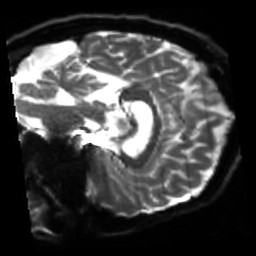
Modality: sbref
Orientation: sagittal
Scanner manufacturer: siemens
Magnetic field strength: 3 T
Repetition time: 4 s
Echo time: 0.0594 s